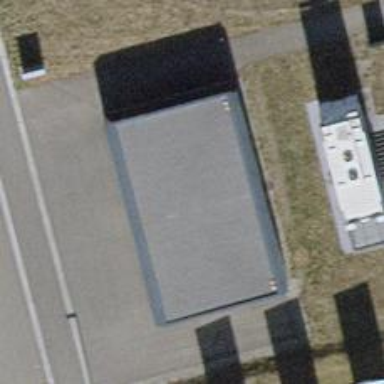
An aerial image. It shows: Charging station.